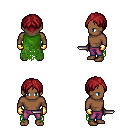
a pixel art fantasy rpg character, male body template, human, dark skin, green tattered cape, magenta pants, brunette parted hairstyle, gold gloves, dagger, four views (front, back, left, right), 2x2 character sprite sheet, small pixel art, hard edges, no anti-aliasing